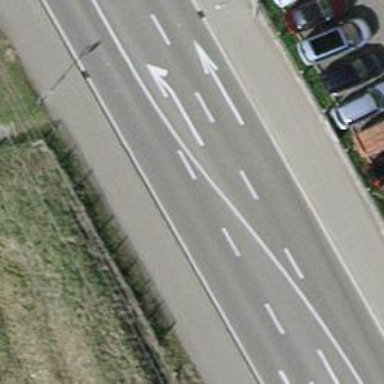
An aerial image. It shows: Primary highway with asphalt surface and cycle track alongside.